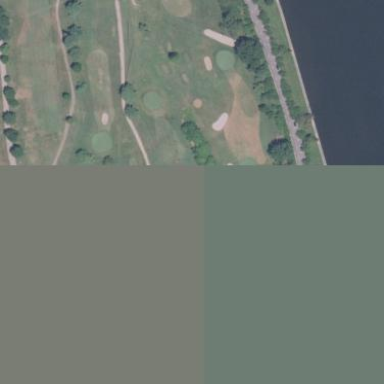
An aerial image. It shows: Golf course surrounded by greenery.